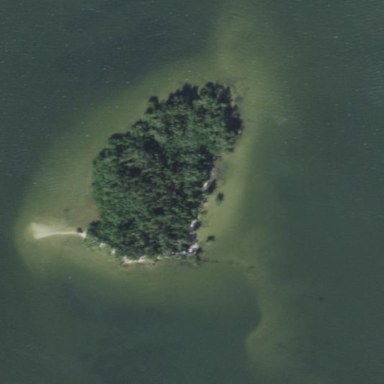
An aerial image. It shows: Islet.